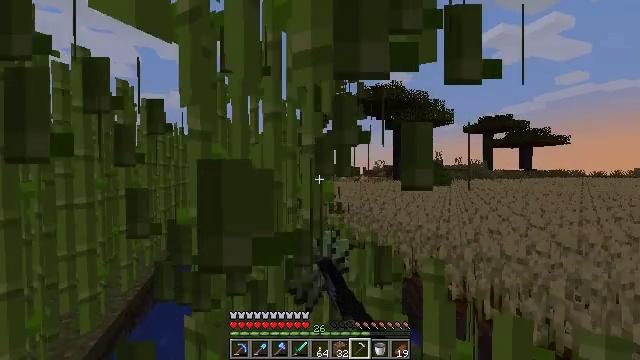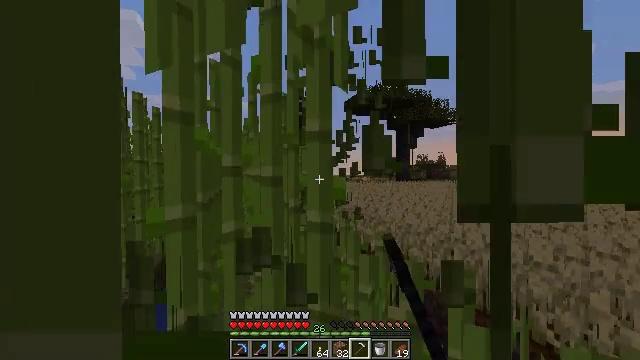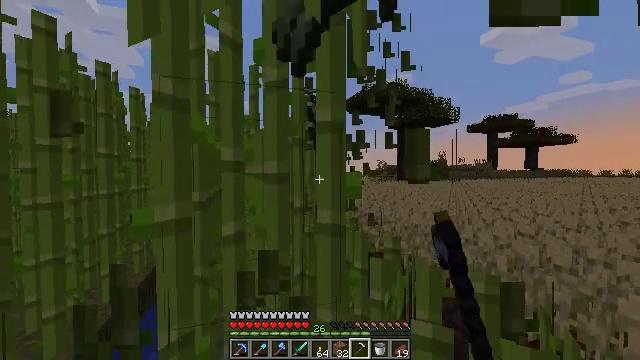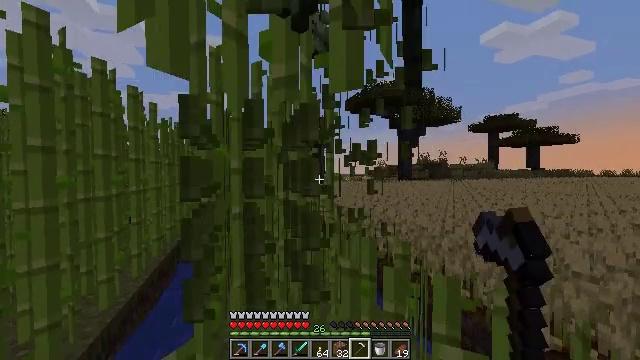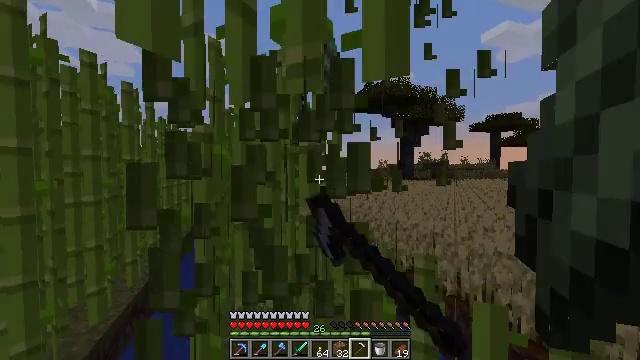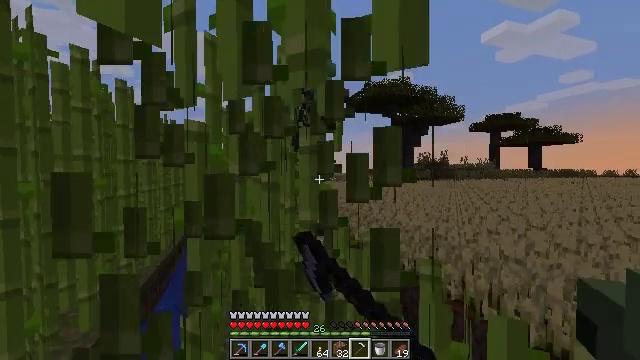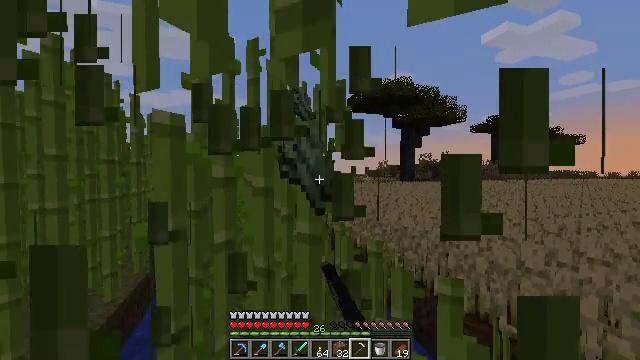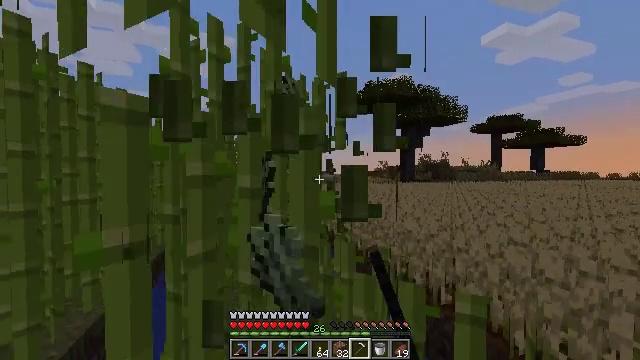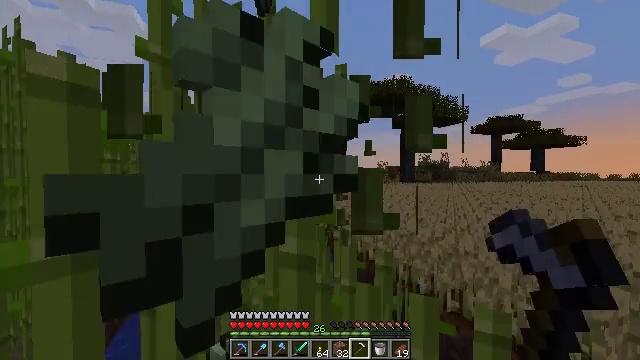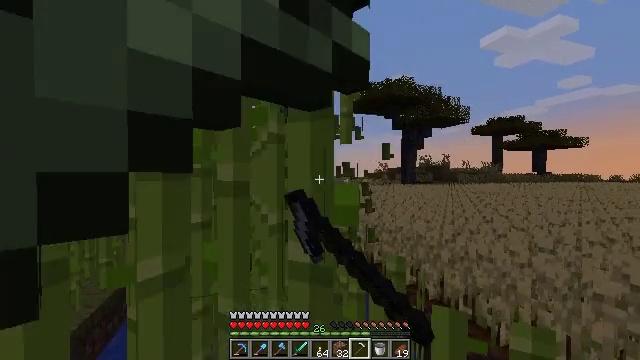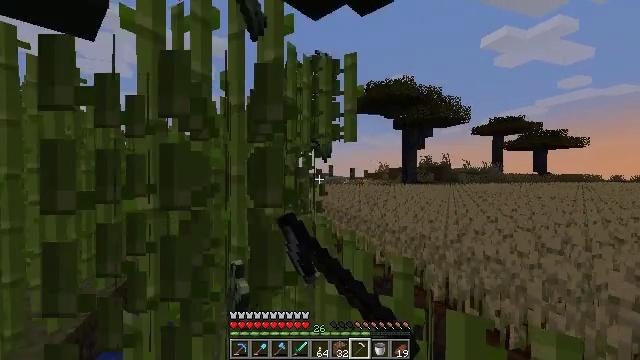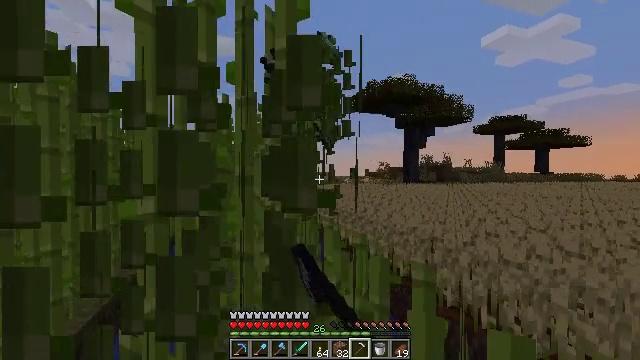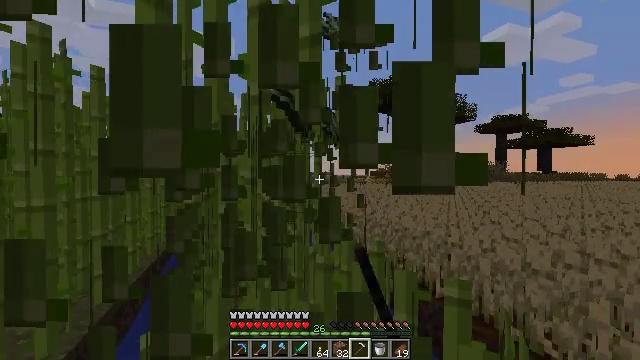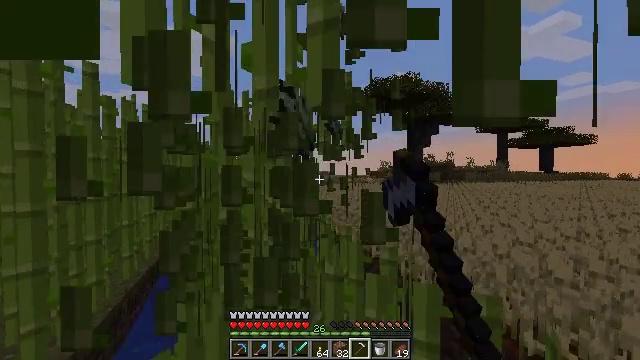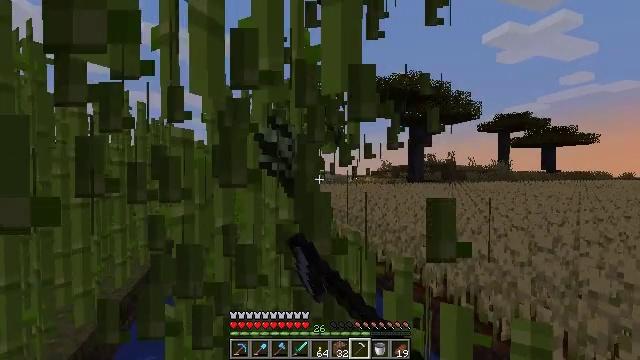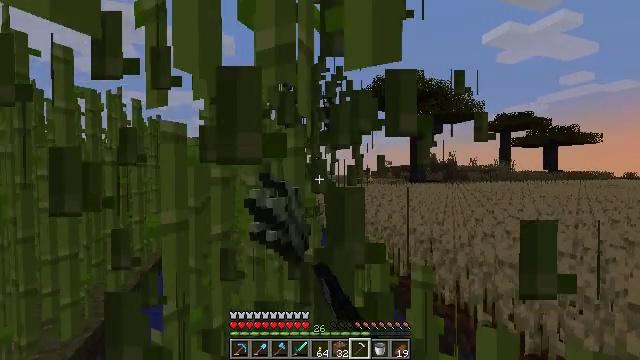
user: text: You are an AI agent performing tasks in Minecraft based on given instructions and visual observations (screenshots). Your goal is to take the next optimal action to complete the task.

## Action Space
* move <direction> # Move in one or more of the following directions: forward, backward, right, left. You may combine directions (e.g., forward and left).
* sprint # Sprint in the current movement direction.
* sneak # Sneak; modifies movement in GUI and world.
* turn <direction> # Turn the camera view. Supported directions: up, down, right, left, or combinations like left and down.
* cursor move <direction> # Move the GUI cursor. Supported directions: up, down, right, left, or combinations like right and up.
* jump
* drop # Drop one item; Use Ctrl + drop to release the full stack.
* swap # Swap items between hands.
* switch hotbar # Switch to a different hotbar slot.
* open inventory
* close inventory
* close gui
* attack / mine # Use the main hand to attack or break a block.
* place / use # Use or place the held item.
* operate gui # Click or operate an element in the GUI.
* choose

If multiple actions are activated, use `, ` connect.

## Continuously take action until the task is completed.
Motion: motion action
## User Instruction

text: Collect sugar cane near water sources.
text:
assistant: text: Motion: move forward, attack / mine
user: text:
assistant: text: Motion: move forward and move left, attack / mine
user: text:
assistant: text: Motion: move forward and move left, attack / mine
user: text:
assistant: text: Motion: move forward, attack / mine
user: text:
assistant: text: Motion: move forward, attack / mine
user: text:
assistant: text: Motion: move forward, attack / mine
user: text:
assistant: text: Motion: move forward, attack / mine
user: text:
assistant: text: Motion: move forward, attack / mine
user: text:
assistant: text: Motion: move forward and move left, attack / mine
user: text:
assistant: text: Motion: move forward and move left, attack / mine
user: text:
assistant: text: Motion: move forward and move left, attack / mine
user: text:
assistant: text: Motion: move forward, attack / mine
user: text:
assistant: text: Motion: move forward, attack / mine
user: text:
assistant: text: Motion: move forward, attack / mine
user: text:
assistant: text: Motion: move forward and move left, attack / mine
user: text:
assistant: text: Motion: move forward and move left, attack / mine
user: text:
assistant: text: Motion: move forward and move left, attack / mine
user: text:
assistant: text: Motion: move forward, attack / mine
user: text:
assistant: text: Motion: move forward, attack / mine
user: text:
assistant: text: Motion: move forward, attack / mine
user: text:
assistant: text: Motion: move forward and move left, attack / mine
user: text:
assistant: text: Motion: move forward and move left, attack / mine
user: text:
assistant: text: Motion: move forward and move left, attack / mine
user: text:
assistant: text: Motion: move forward, attack / mine
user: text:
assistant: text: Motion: move forward, attack / mine
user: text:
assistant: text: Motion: move forward, attack / mine
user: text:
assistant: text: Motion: move forward, attack / mine
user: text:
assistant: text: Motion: move forward and move left, attack / mine
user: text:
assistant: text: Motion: move forward and move left, attack / mine
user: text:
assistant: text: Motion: move forward and move left, attack / mine